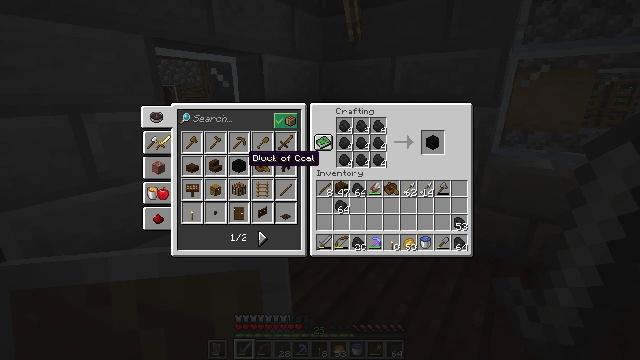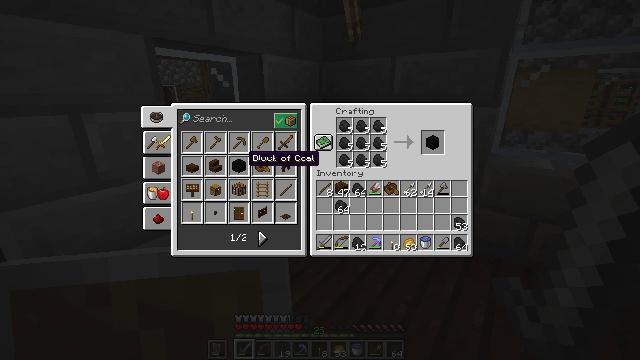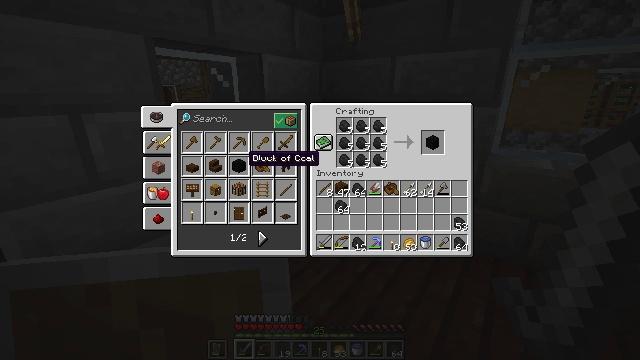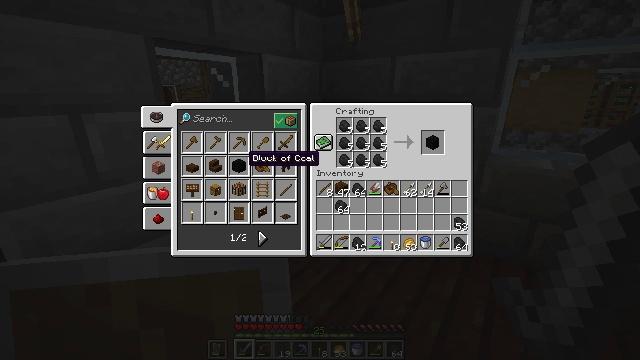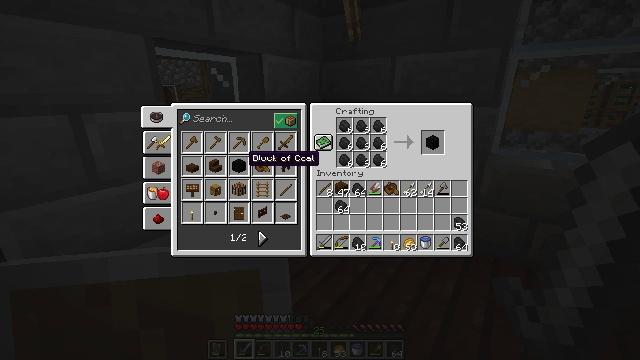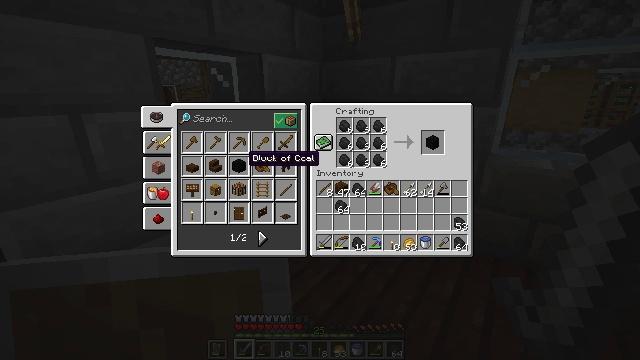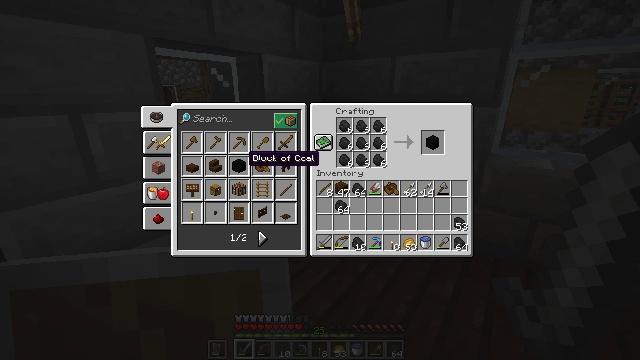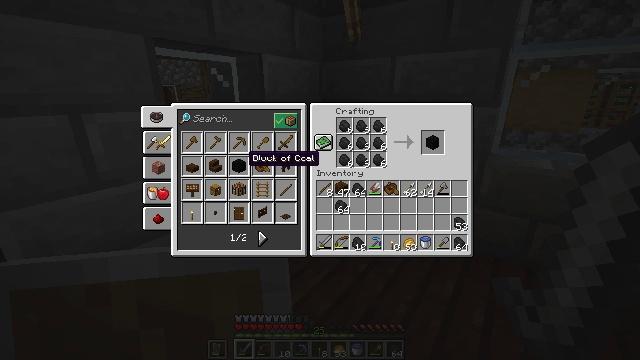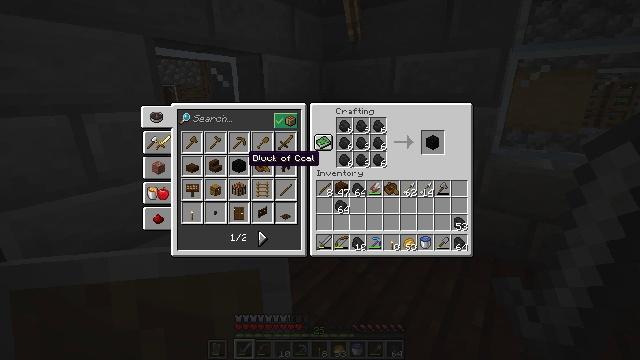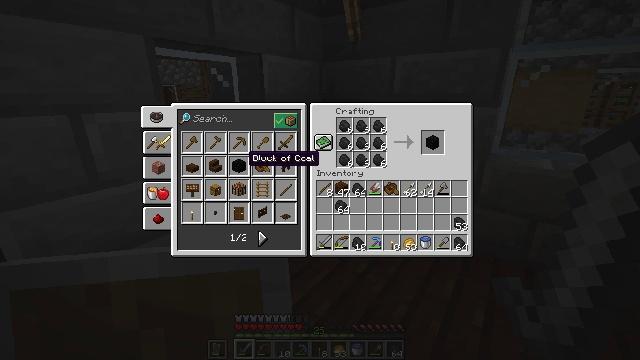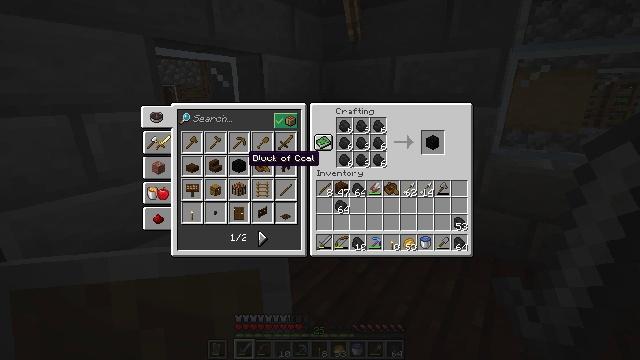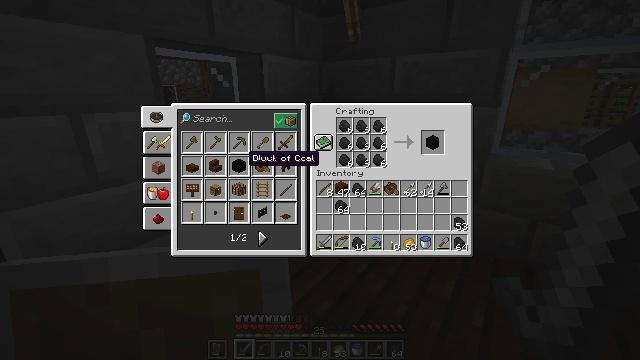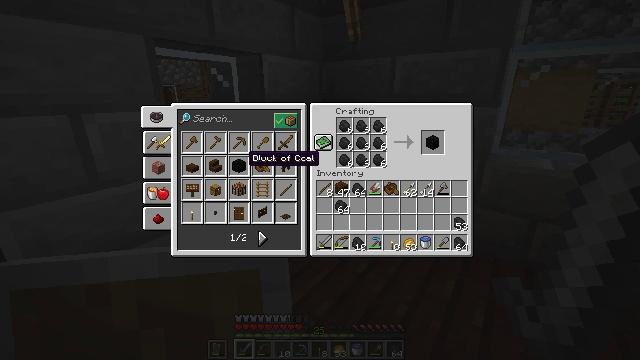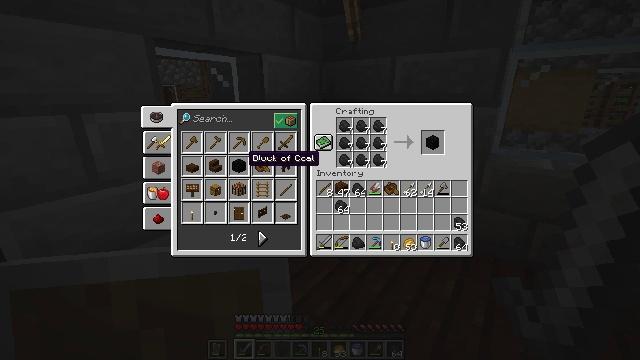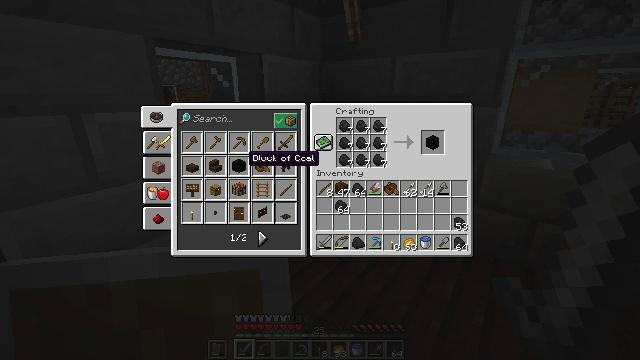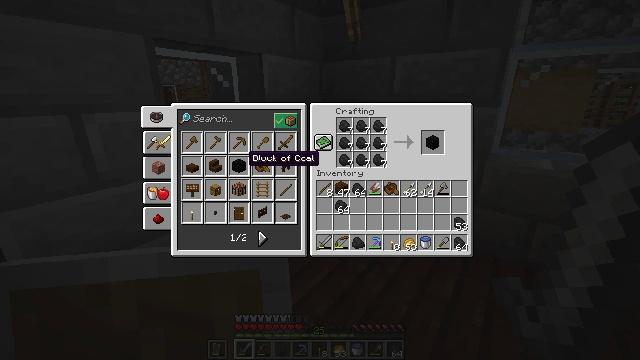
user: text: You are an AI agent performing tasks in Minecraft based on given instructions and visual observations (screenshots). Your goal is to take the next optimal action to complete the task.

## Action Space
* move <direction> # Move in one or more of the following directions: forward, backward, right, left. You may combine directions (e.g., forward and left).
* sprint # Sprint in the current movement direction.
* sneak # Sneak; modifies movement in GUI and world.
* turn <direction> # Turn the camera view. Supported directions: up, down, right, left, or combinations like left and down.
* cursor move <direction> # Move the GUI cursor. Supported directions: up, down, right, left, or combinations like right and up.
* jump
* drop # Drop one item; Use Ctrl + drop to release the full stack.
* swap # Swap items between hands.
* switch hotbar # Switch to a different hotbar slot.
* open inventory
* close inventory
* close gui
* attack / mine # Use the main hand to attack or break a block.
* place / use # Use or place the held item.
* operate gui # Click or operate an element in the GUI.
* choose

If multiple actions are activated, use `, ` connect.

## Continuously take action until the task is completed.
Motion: motion action
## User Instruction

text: Make a coal block with coal in the crafting table.
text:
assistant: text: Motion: attack / mine
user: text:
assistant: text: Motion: attack / mine
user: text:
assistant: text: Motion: attack / mine
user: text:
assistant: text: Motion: attack / mine
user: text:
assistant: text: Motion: attack / mine
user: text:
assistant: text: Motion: no_op
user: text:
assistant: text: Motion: attack / mine
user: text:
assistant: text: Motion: attack / mine
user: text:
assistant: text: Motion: no_op
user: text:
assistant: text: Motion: attack / mine
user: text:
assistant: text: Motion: attack / mine
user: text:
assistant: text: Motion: no_op
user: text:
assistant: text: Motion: no_op
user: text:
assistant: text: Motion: attack / mine
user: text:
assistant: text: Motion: attack / mine
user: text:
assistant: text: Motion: no_op
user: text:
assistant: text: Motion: attack / mine
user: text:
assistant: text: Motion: attack / mine
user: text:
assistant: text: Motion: no_op
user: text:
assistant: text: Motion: attack / mine
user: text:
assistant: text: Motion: attack / mine
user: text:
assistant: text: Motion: no_op
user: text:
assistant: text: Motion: attack / mine
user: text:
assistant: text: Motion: attack / mine
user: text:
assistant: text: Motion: no_op
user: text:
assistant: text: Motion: no_op
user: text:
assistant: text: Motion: attack / mine
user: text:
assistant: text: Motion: attack / mine
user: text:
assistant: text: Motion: no_op
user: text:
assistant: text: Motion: no_op